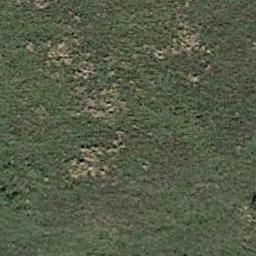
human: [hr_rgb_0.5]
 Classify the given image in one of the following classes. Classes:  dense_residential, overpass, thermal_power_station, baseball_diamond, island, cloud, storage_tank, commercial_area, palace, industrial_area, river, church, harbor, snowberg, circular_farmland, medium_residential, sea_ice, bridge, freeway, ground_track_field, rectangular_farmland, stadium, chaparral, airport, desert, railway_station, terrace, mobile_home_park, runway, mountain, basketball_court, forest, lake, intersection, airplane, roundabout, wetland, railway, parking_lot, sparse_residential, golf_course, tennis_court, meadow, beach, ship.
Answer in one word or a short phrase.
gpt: meadow